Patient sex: M
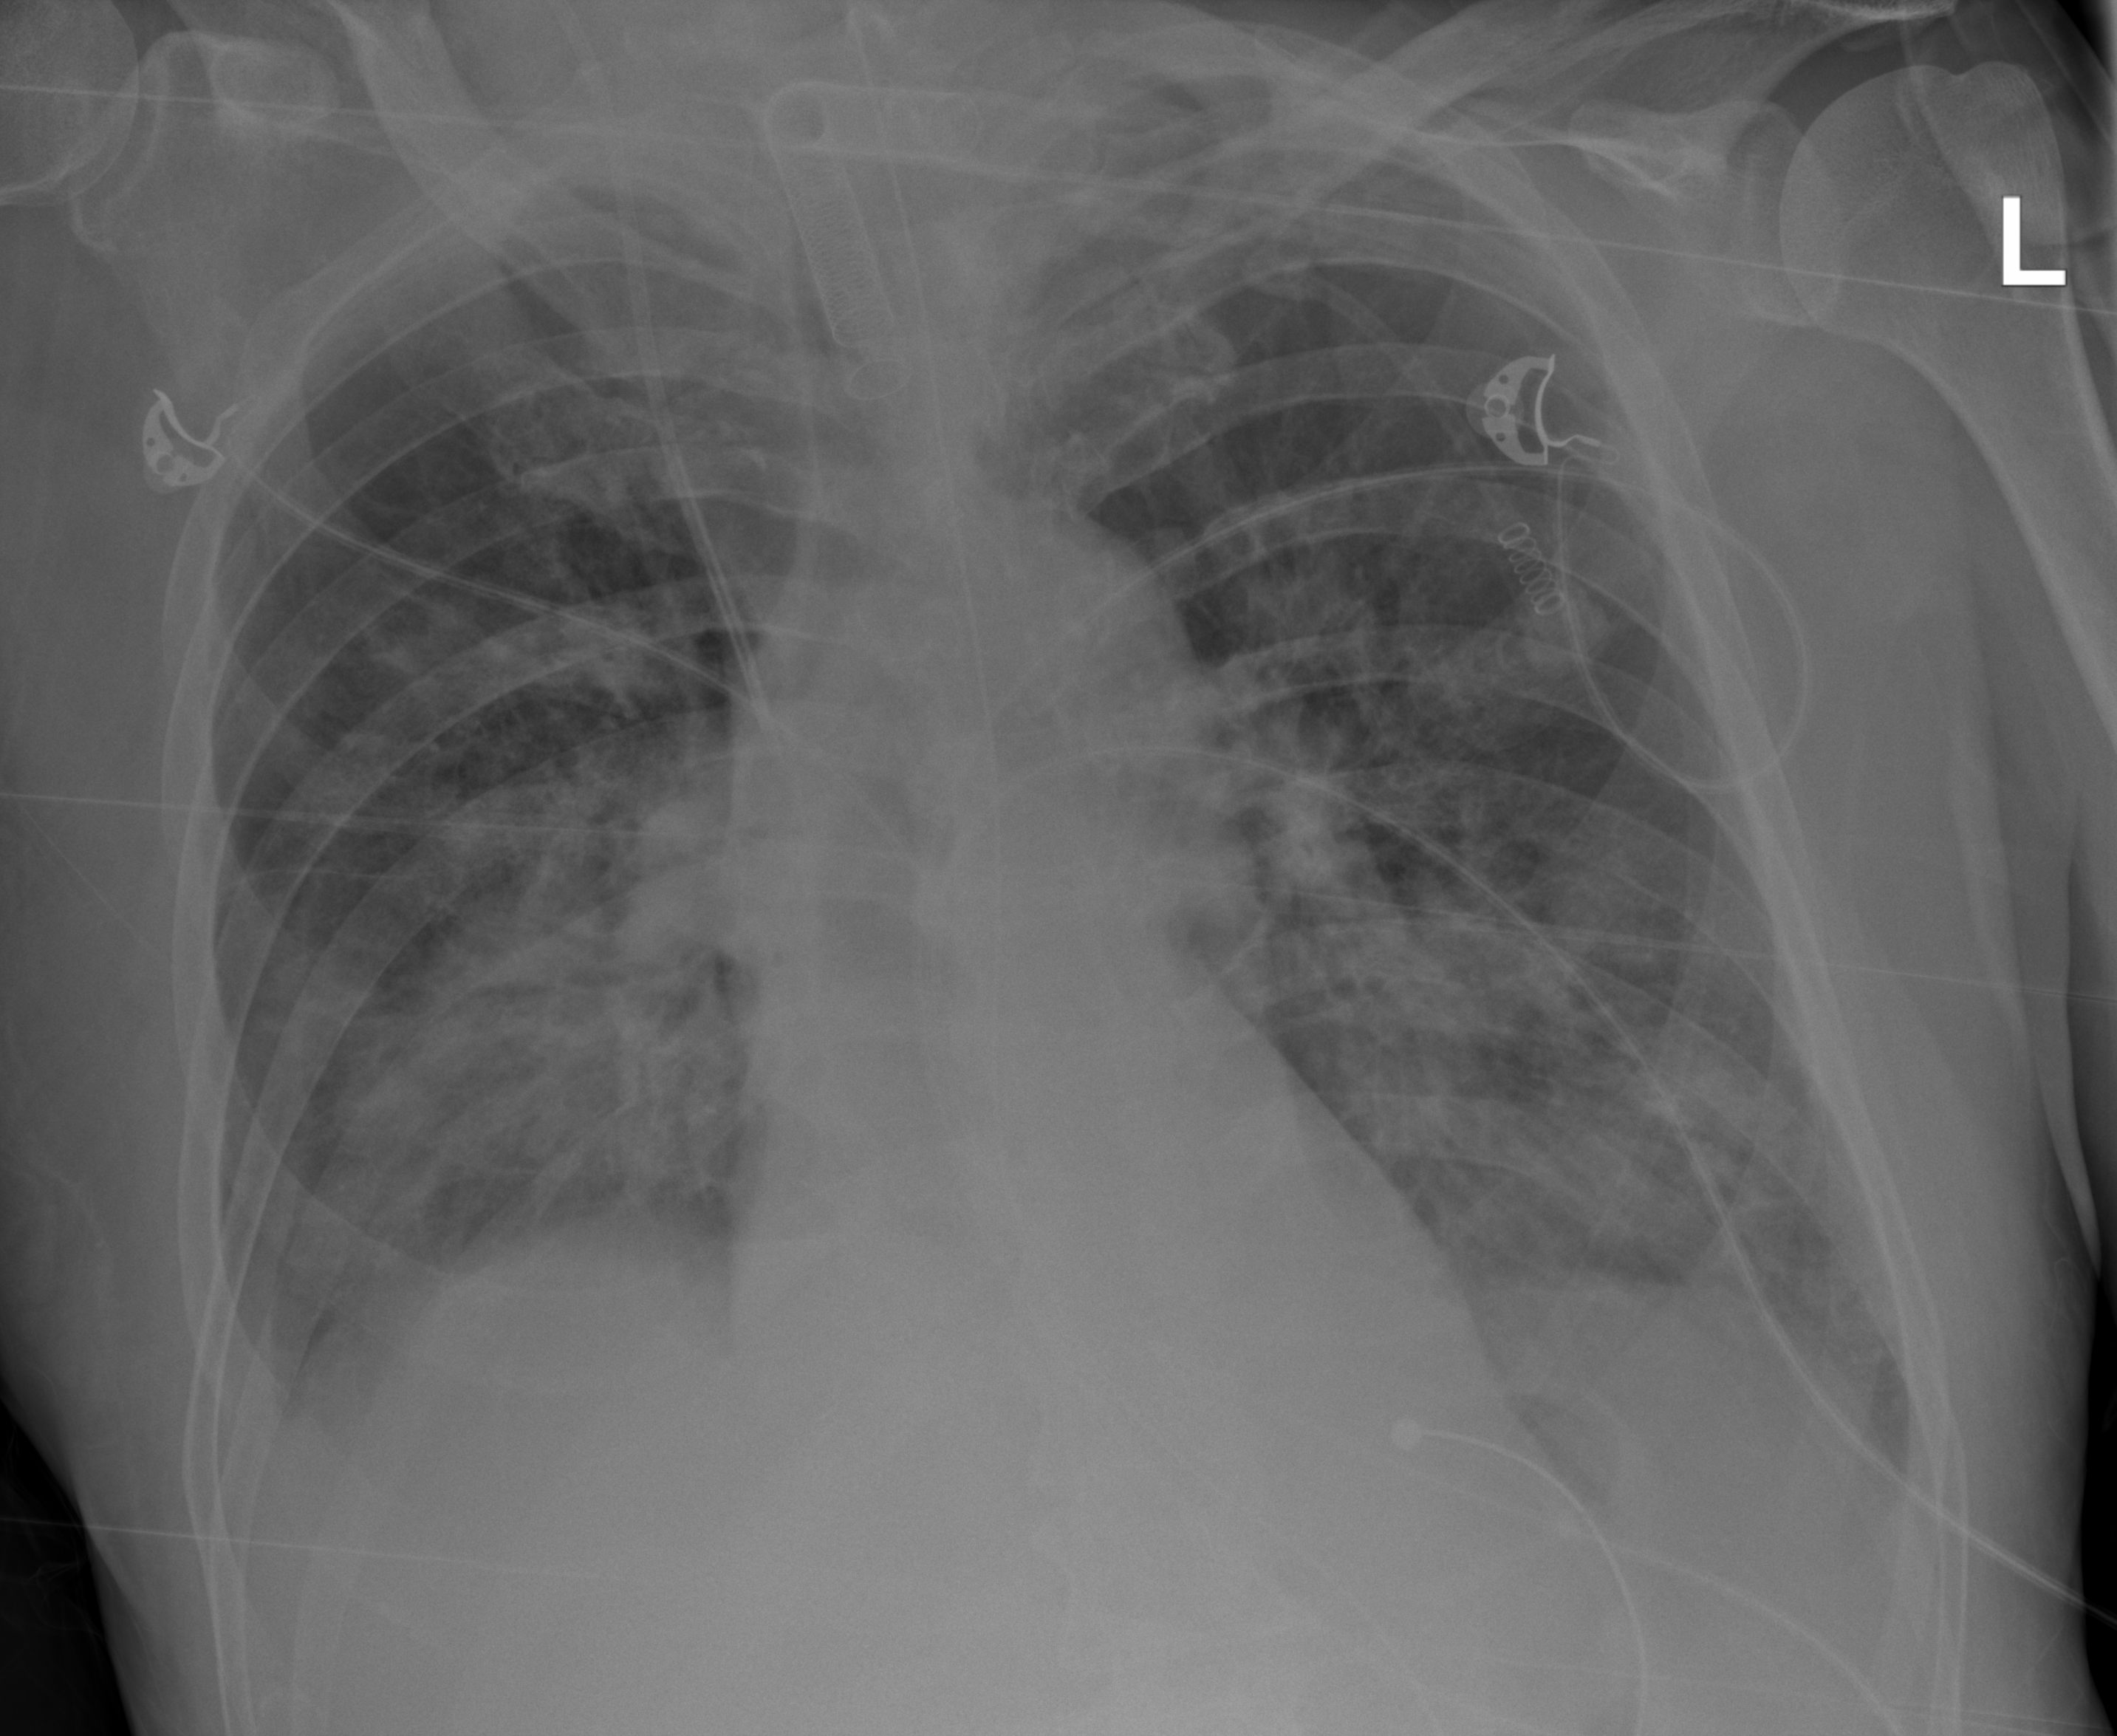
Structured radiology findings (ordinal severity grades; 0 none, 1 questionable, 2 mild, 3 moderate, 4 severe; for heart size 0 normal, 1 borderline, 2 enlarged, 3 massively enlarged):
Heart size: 0
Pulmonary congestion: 0
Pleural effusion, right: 2
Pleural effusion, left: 1
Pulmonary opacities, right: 3
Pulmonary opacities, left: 2
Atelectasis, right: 3
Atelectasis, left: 2